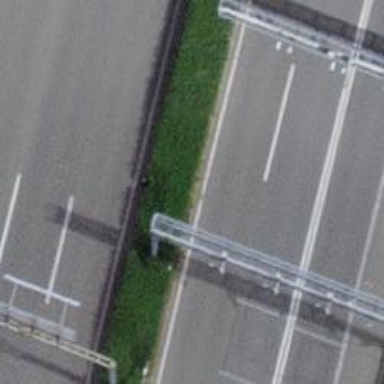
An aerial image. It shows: Toll gantry.